Question: I am using the 'ggrepel' package to add labels to the end of lines in ggplot. I am having an issue where the labels are overlapping and adding more labels than needed. I adjusted my 'max.overlap' value a few times and was still getting overlaps. My 2022 line has no label on it. Attached an image of what was going on, and here is the code to generate the line. Do I need to add some y-axis nudge?
'''
output$creditPlot <- renderPlot({
ggplot(temp_df_long_credit_hours, aes(week, value, group = school_year, alpha = school_year)) +
geom_line(lwd = 1.5,
show.legend = F) +
geom_label_repel(aes(label = school_year),
nudge_x = 4,
na.rm = T,
max.overlaps = 0,
stat = "unique",
show.legend = F,
force_pull = 10) +
geom_vline(xintercept = 0)
})
'''
Dataframe used.
'''
> dput(temp_df_long_credit_hours)
structure(list(week = c(-22, -22, -22, -22, -22, -21, -21, -21,
-21, -21, -20, -20, -20, -20, -20, -19, -19, -19, -19, -19, -18,
-18, -18, -18, -18, -17, -17, -17, -17, -17, -16, -16, -16, -16,
-16, -15, -15, -15, -15, -15, -14, -14, -14, -14, -14, -13, -13,
-13, -13, -13, -12, -12, -12, -12, -12, -11, -11, -11, -11, -11,
-10, -10, -10, -10, -10, -9, -9, -9, -9, -9, -8, -8, -8, -8,
-8, -7, -7, -7, -7, -7, -6, -6, -6, -6, -6, -5, -5, -5, -5, -5,
-4, -4, -4, -4, -4, -3, -3, -3, -3, -3, -2, -2, -2, -2, -2, -1,
-1, -1, -1, -1, 0, 0, 0, 0, 0, 1, 1, 1, 1, 1, 2, 2, 2, 2, 2,
3, 3, 3, 3, 3, 4, 4, 4, 4, 4, 5, 5, 5, 5, 5, 6, 6, 6, 6, 6, 7,
7, 7, 7, 7, 8, 8, 8, 8, 8, 9, 9, 9, 9, 9, 10, 10, 10, 10, 10,
11, 11, 11, 11, 11, NA, NA, NA, NA, NA, NA, NA, NA, NA, NA, NA,
NA, NA, NA, NA), school_year = c("fall_2018", "fall_2019", "fall_2020",
"fall_2021", "fall_2022", "fall_2018", "fall_2019", "fall_2020",
"fall_2021", "fall_2022", "fall_2018", "fall_2019", "fall_2020",
"fall_2021", "fall_2022", "fall_2018", "fall_2019", "fall_2020",
"fall_2021", "fall_2022", "fall_2018", "fall_2019", "fall_2020",
"fall_2021", "fall_2022", "fall_2018", "fall_2019", "fall_2020",
"fall_2021", "fall_2022", "fall_2018", "fall_2019", "fall_2020",
"fall_2021", "fall_2022", "fall_2018", "fall_2019", "fall_2020",
"fall_2021", "fall_2022", "fall_2018", "fall_2019", "fall_2020",
"fall_2021", "fall_2022", "fall_2018", "fall_2019", "fall_2020",
"fall_2021", "fall_2022", "fall_2018", "fall_2019", "fall_2020",
"fall_2021", "fall_2022", "fall_2018", "fall_2019", "fall_2020",
"fall_2021", "fall_2022", "fall_2018", "fall_2019", "fall_2020",
"fall_2021", "fall_2022", "fall_2018", "fall_2019", "fall_2020",
"fall_2021", "fall_2022", "fall_2018", "fall_2019", "fall_2020",
"fall_2021", "fall_2022", "fall_2018", "fall_2019", "fall_2020",
"fall_2021", "fall_2022", "fall_2018", "fall_2019", "fall_2020",
"fall_2021", "fall_2022", "fall_2018", "fall_2019", "fall_2020",
"fall_2021", "fall_2022", "fall_2018", "fall_2019", "fall_2020",
"fall_2021", "fall_2022", "fall_2018", "fall_2019", "fall_2020",
"fall_2021", "fall_2022", "fall_2018", "fall_2019", "fall_2020",
"fall_2021", "fall_2022", "fall_2018", "fall_2019", "fall_2020",
"fall_2021", "fall_2022", "fall_2018", "fall_2019", "fall_2020",
"fall_2021", "fall_2022", "fall_2018", "fall_2019", "fall_2020",
"fall_2021", "fall_2022", "fall_2018", "fall_2019", "fall_2020",
"fall_2021", "fall_2022", "fall_2018", "fall_2019", "fall_2020",
"fall_2021", "fall_2022", "fall_2018", "fall_2019", "fall_2020",
"fall_2021", "fall_2022", "fall_2018", "fall_2019", "fall_2020",
"fall_2021", "fall_2022", "fall_2018", "fall_2019", "fall_2020",
"fall_2021", "fall_2022", "fall_2018", "fall_2019", "fall_2020",
"fall_2021", "fall_2022", "fall_2018", "fall_2019", "fall_2020",
"fall_2021", "fall_2022", "fall_2018", "fall_2019", "fall_2020",
"fall_2021", "fall_2022", "fall_2018", "fall_2019", "fall_2020",
"fall_2021", "fall_2022", "fall_2018", "fall_2019", "fall_2020",
"fall_2021", "fall_2022", "fall_2018", "fall_2019", "fall_2020",
"fall_2021", "fall_2022", "fall_2018", "fall_2019", "fall_2020",
"fall_2021", "fall_2022", "fall_2018", "fall_2019", "fall_2020",
"fall_2021", "fall_2022"), value = c(NA, NA, NA, NA, NA, 20761,
18661.5, NA, NA, 10408.5, 56914, 49744.5, NA, 12039, 28930, 72070,
62730, NA, 34960.5, 38809, 85278, 77023.5, NA, 46043, 47951,
94803.5, 87161.5, 57634.5, 55161, 55711.5, 104565.5, 96156.5,
66395, 62856.5, 61944.5, 113641, 103396, 76650.5, 69399, 67723.5,
120581, 109970.5, 84893.5, 75854, 72565, 126255, 114543.5, 90434,
81376, 75630, 131825, 119571, 95729.5, 85729.5, 79555, 136776.5,
124173, 99772, 90196, 83577, 141738, 128459.5, 103475, 94700.5,
87207, 147072, 133202.5, 108800, 98973.5, 91474, 152369, 138274.5,
114452, 103632.5, 95704, 156527, 141785, 118685, 107489.5, 100413,
162992, 147955.5, 124000.5, 111988.5, 107615, 170244, 154728,
131260.5, 118594.5, 114076.5, 179047, 161710.5, 138620.5, 125615,
120784, 188901, 168262.5, 147012, 133236, 129033, 200011, 177967.5,
156769, 142968, 137916.5, 210551.5, 188592, 167904, 152467, 147424,
221325, 197919, 180528, 162947, 158055, 223855.5, 199881.5, 183164,
165206.5, 160699.5, 220775, 197768.5, 180640, 163221.5, 158929,
220600, 198025, 180133, 163479, NA, 221621, 199232, 180923, 164650,
NA, 222392, 200337, 182174, 165379, NA, 223202, 200842, 182492,
166214, NA, 224024.5, 201569, 182758, 166424.5, NA, 224416, 202112,
183081, 166685.5, NA, 224966.5, 202713.5, 183616, 167111.5, NA,
225698.5, 203292, 184464, 167943.5, NA, 226119.5, 203663, 184718,
168058, NA, 227276.5, 206149.5, 186401, 169126.5, NA, 227276.5,
206149.5, 186401, 169126.5, 1<PHONE>, NA, NA, NA, NA,
NA)), class = c("tbl_df", "tbl", "data.frame"), row.names = c(NA,
-185L))
'''

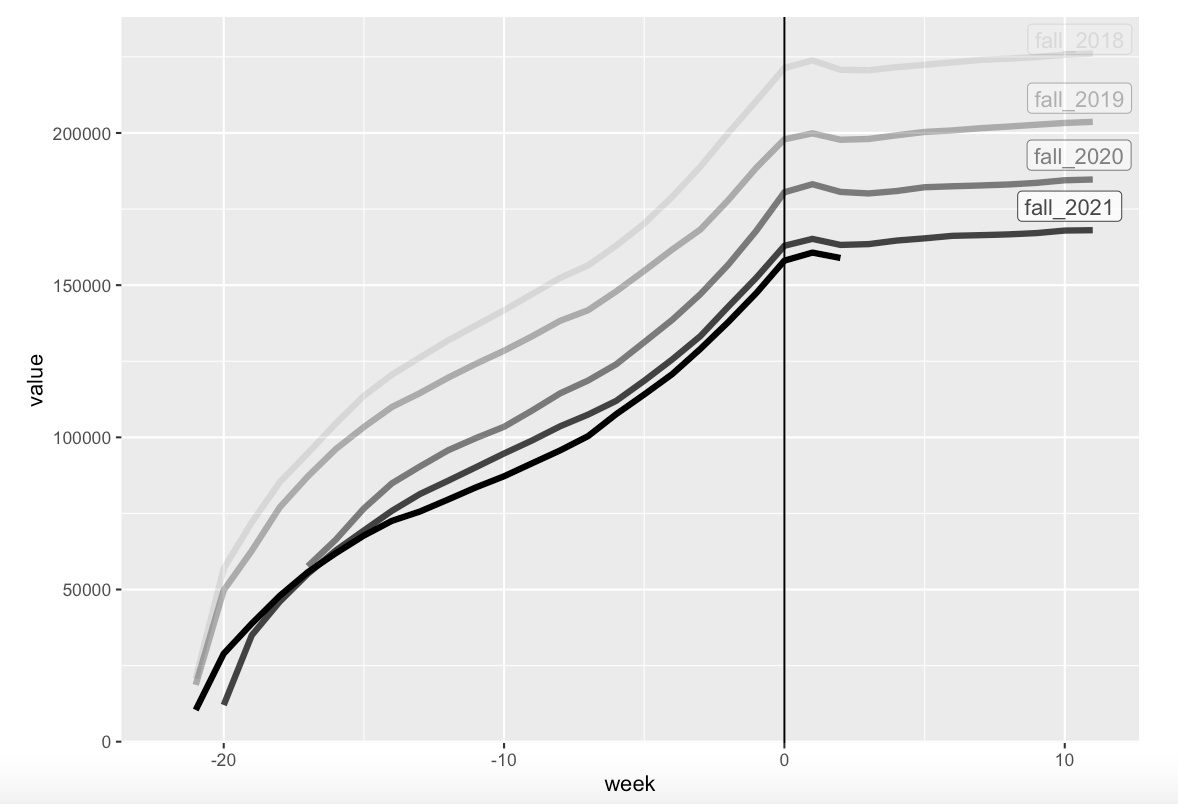
Answer: Here maybe one option by creating a separate helper dataframe for the labels. A bit of tinkering around with the 'geom_label' arguments will allow fine tuning of the labels. Editing 'scale_x_continuous' 'expand' argument allows adjustment of the margin to the plot to give the labels a bit more space.
The reason you are not getting a label for 2022 seems to be related to 'NA' values.
'''
library(ggplot2)
library(dplyr)
labs <-
temp_df_long_credit_hours |>
na.omit() |>
group_by(school_year) |>
filter(week == max(week))|>
mutate(vjust = case_when(school_year == "fall_2022" ~ 0.9,
TRUE ~0.5))
ggplot(temp_df_long_credit_hours, aes(week, value, group = school_year, alpha = school_year)) +
geom_line(lwd = 1.5,
show.legend = FALSE) +
geom_label(data = labs, aes(label = school_year, x = week, y = value),
hjust = -0.1,
vjust = labs$vjust,
show.legend = FALSE)+
scale_x_continuous(expand = expansion(mult = c(0.05, 0.2)))+
geom_vline(xintercept = 0)
'''

<URL>